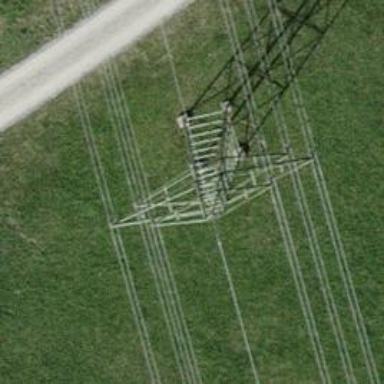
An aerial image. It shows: Power tower.